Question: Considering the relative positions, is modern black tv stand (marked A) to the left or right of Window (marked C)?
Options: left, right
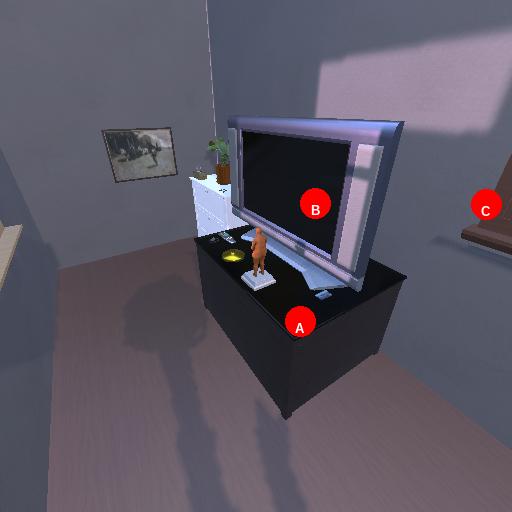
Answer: left